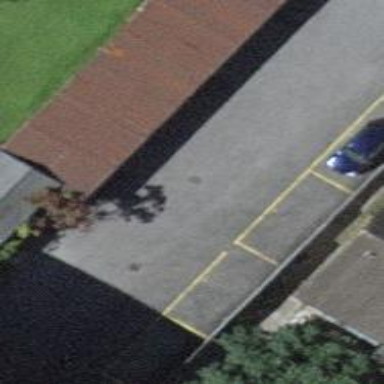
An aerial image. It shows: Garage building.